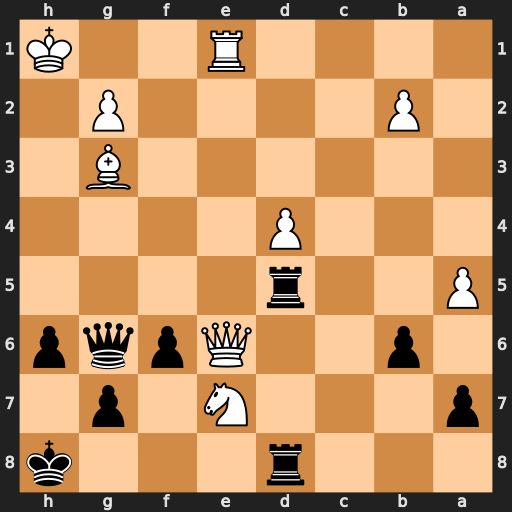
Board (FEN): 3r3k/p3N1p1/1p2Qpqp/P2r4/3P4/6B1/1P4P1/4R2K
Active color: b
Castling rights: -
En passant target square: -
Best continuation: Rh5+ Kg1 Qxg3